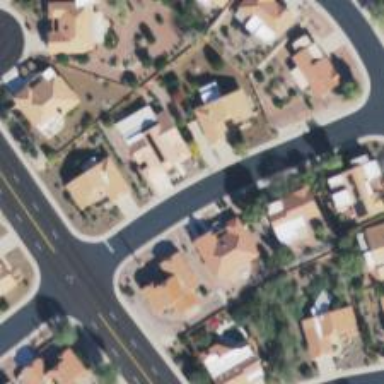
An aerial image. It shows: Smooth asphalt road in residential area.